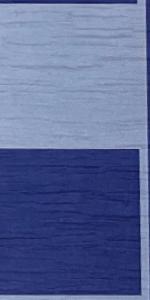
Label: Empty